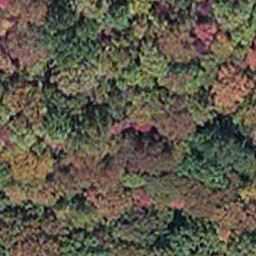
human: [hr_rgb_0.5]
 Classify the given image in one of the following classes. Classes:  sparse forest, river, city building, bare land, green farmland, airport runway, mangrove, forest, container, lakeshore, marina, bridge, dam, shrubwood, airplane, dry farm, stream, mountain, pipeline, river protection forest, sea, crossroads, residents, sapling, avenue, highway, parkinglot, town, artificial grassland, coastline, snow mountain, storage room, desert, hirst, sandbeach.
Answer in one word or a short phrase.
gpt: mangrove